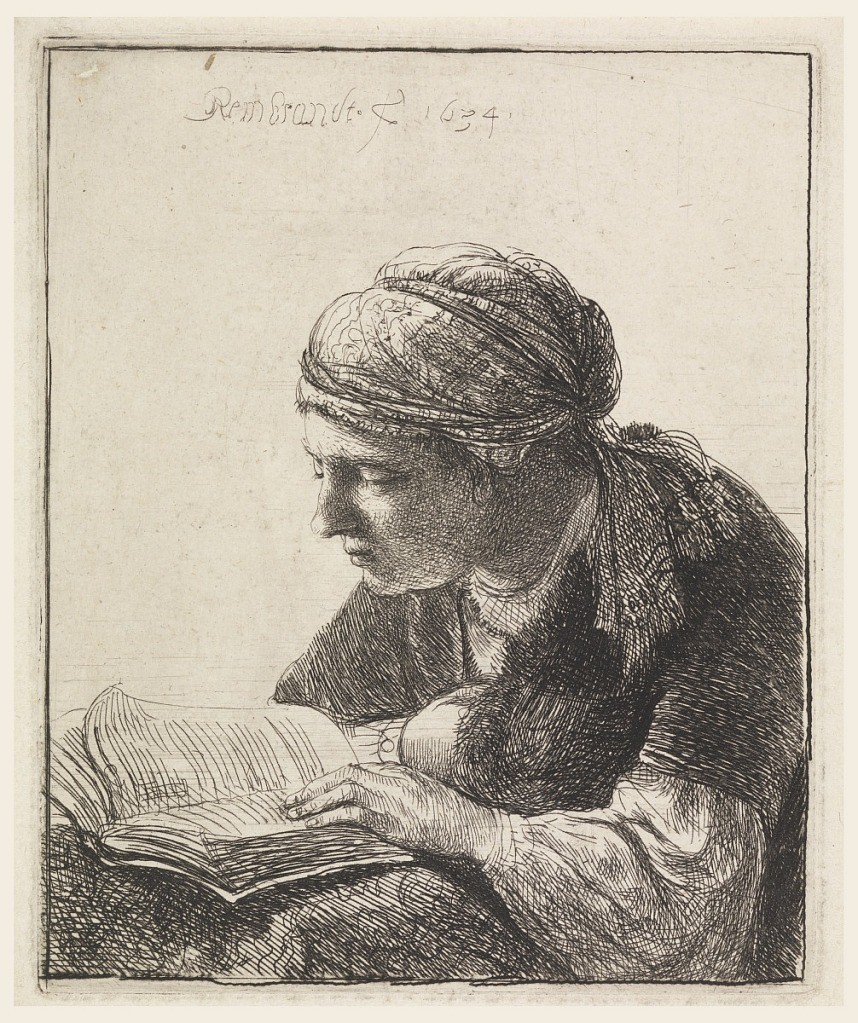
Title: Woman Reading
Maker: Rembrandt Harmensz van Rijn, Dutch, 1606–1669
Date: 1634
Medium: Etching on laid paper
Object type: Print
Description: Bust of woman, facing left in profile, bends over a table, reading a book.